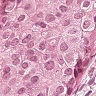
Metastatic tissue present: yes